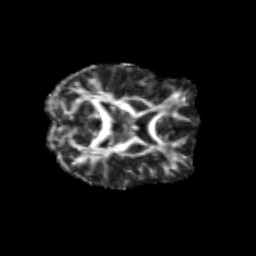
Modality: FA
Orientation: axial
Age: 31
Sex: female
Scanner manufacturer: siemens
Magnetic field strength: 3 T
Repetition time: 3.5 s
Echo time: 0.125 s